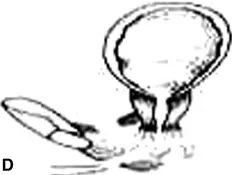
Injuries of the urethra[]. D: The pelvis is fractured, both puboprostatic and perineal ligaments are disrupted and there is a complete tear which involves the membranous and bulbous part of the urethra with an upward and backward dislocation of the prostate and bladder.
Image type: radiology (mri)